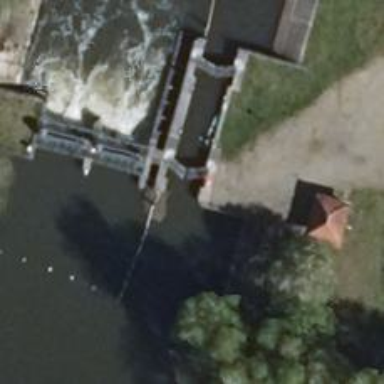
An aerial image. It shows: Lock gate along waterway.